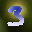
Label: 3